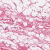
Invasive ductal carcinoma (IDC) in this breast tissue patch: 0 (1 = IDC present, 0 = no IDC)